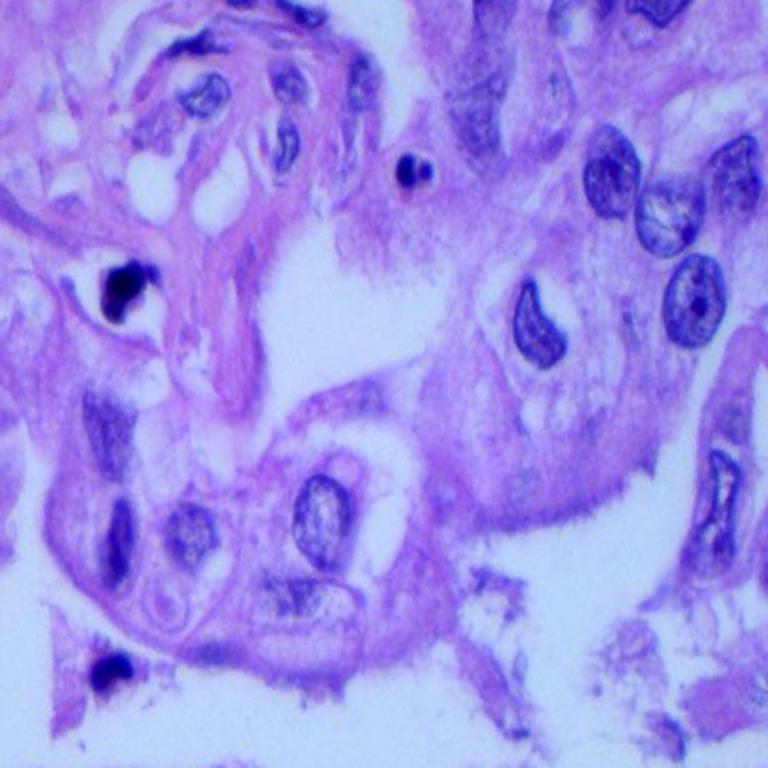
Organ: lung
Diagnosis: adenocarcinomas